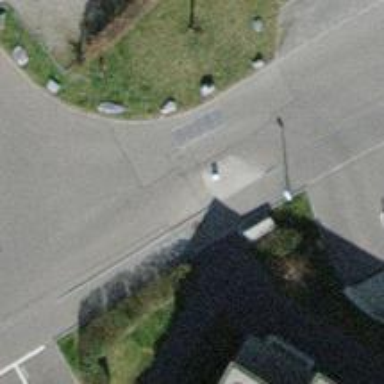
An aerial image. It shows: Traffic calming feature called choker.